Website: lowes
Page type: newsletter-management
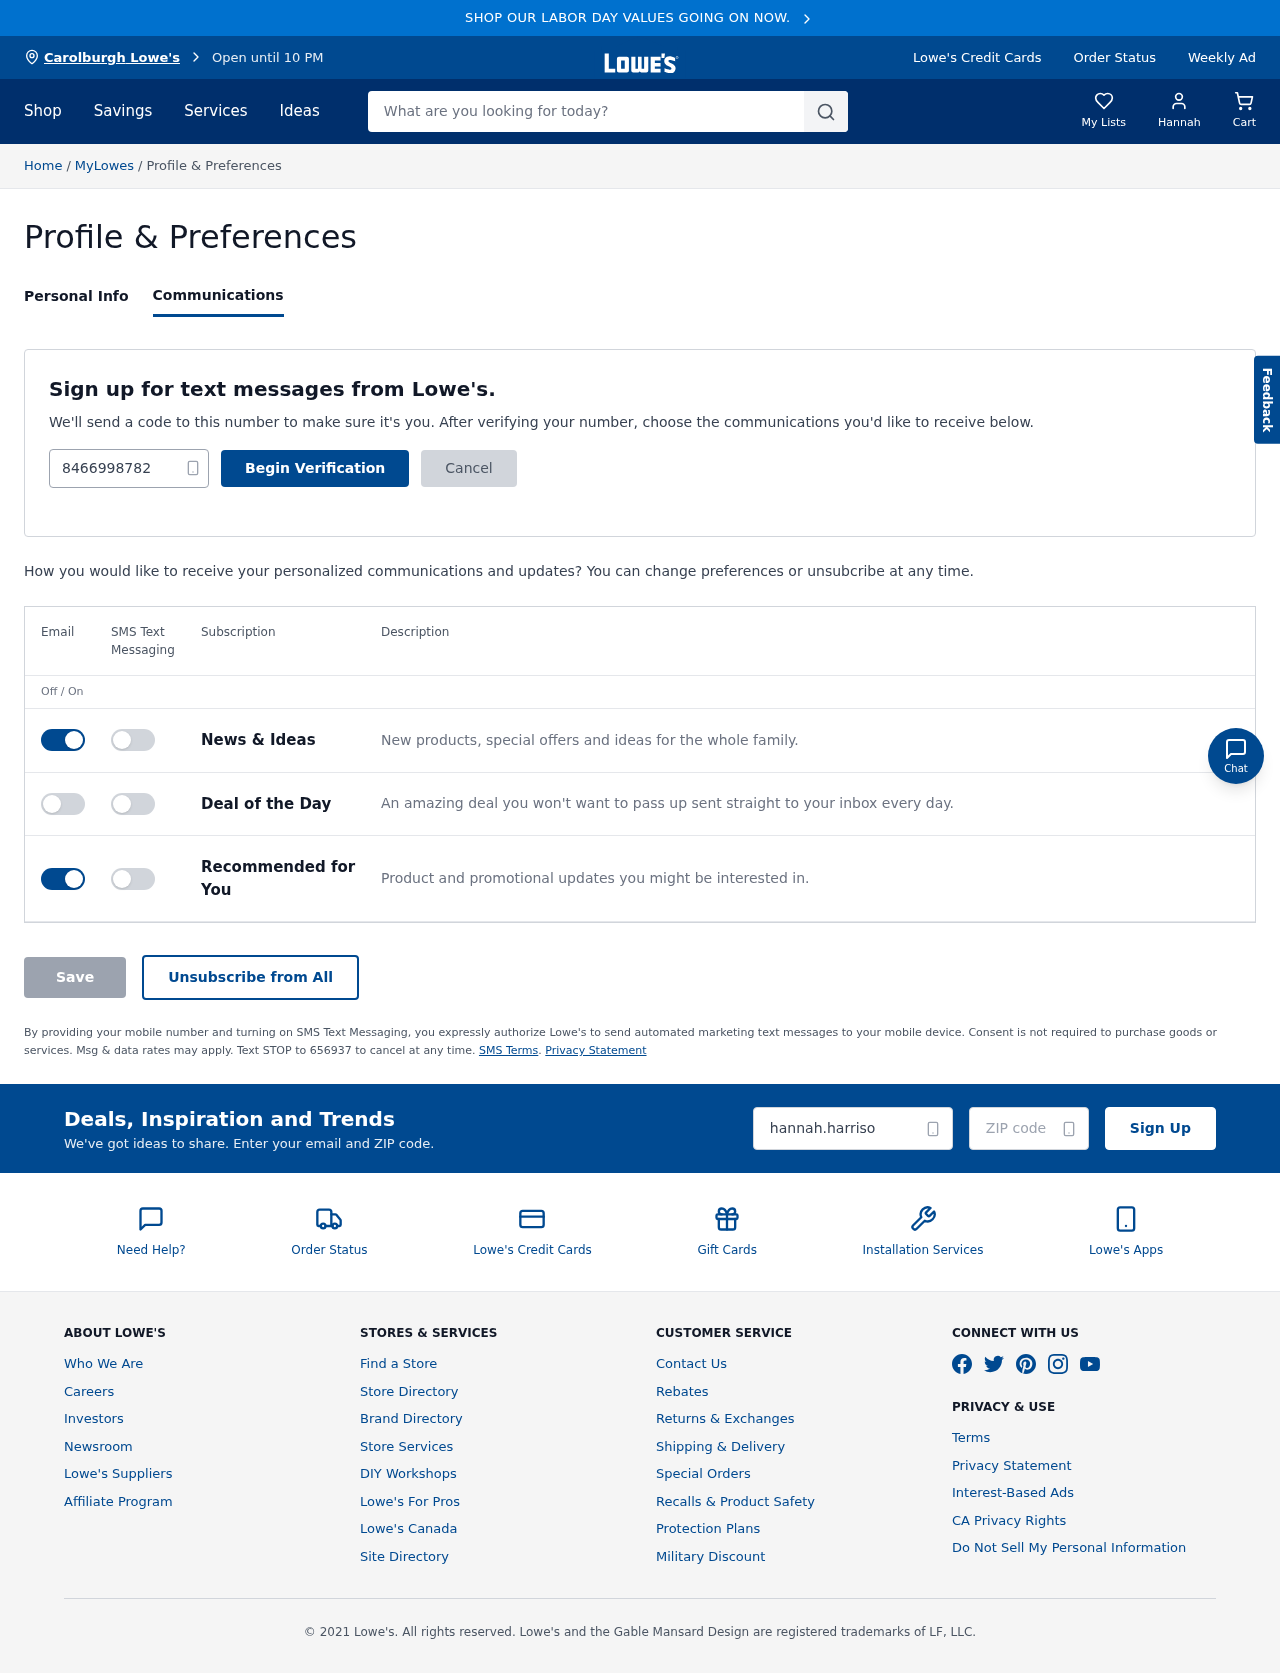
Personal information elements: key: PII_CITY
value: Carolburgh Lowe's
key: PII_EMAIL
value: hannah.harrison@gmail.com
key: PII_FIRSTNAME
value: Hannah
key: PII_PHONE
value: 8466998782
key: PII_POSTCODE
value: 90085
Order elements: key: ORDER_NUM_ITEMS
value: Cart
Search elements: key: HEADER_SEARCH
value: What are you looking for today?